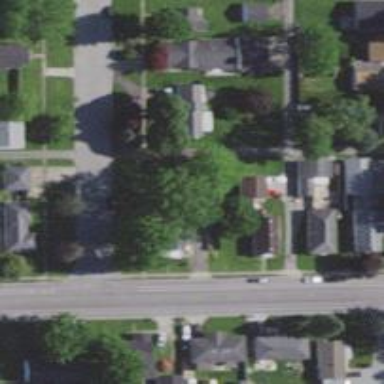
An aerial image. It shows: Alley classified as service road.